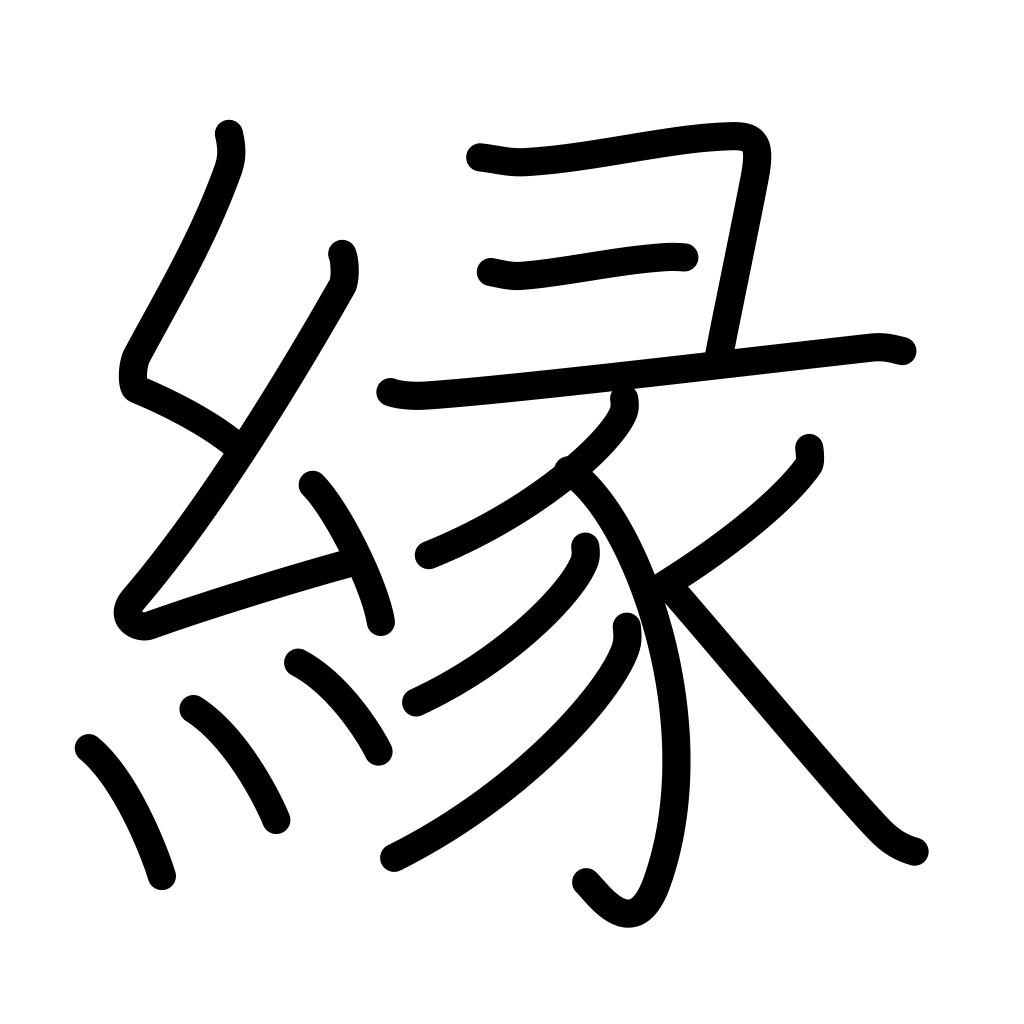
Meaning: affinity, relation, connection, edge, border, verge, brink